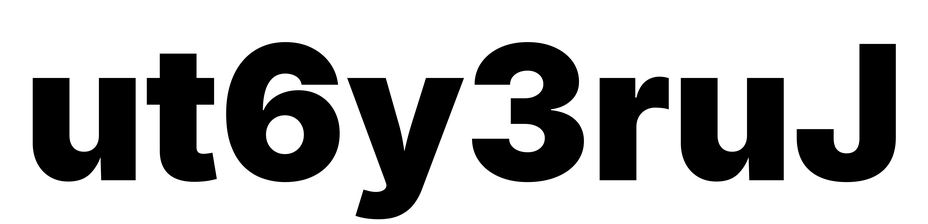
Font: Inter_Black